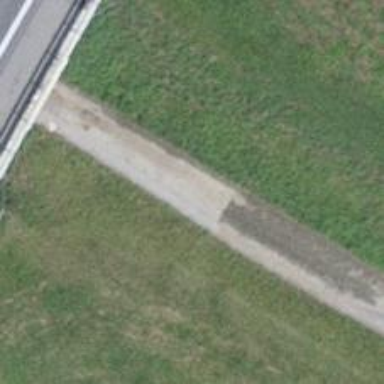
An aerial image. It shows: Track with compacted grade2 surface.